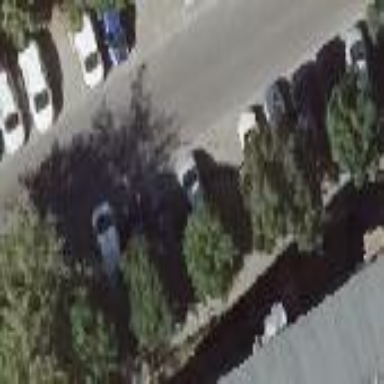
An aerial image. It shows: Street-side parking area with paving stones.